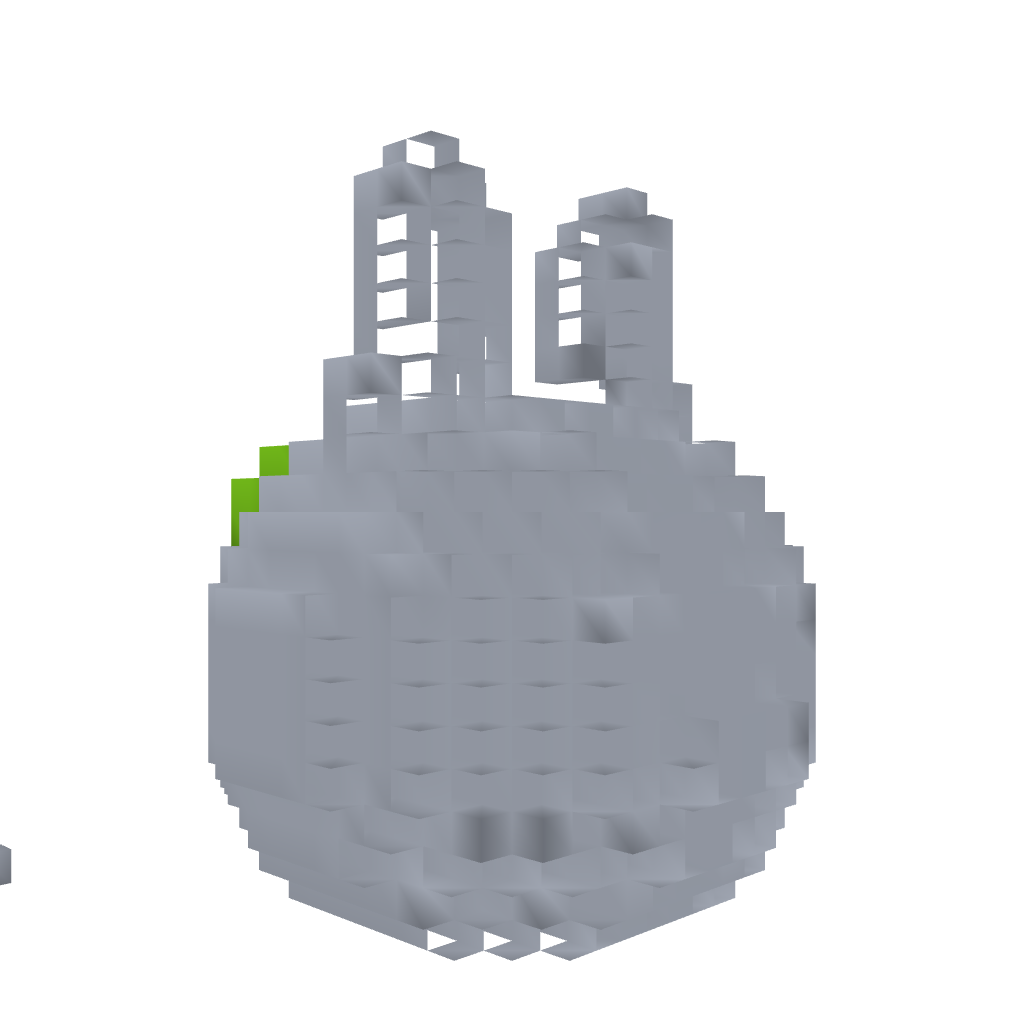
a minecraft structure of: Cat Head - By Cybersneeze